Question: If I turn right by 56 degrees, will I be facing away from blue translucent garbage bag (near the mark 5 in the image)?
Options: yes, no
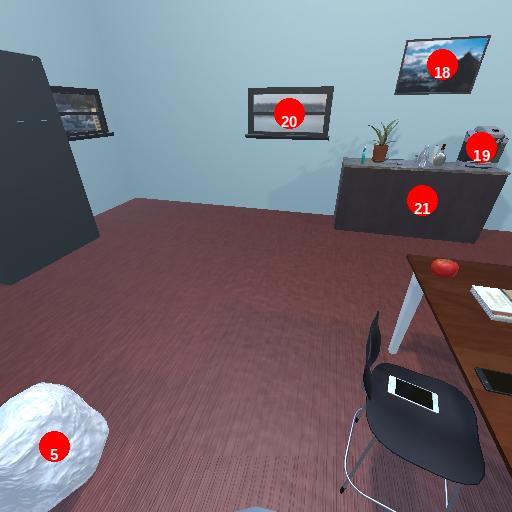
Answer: yes